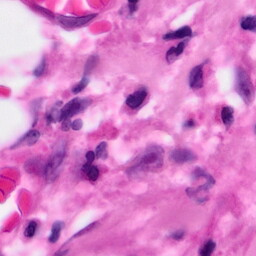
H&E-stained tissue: Pancreatic